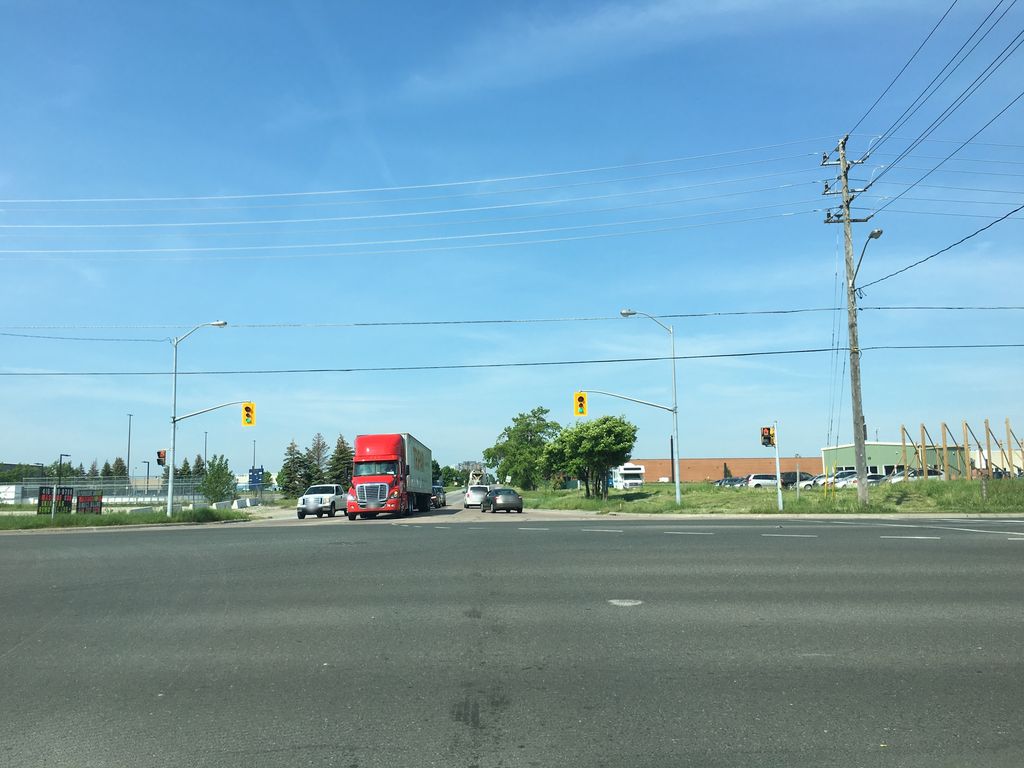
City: toronto